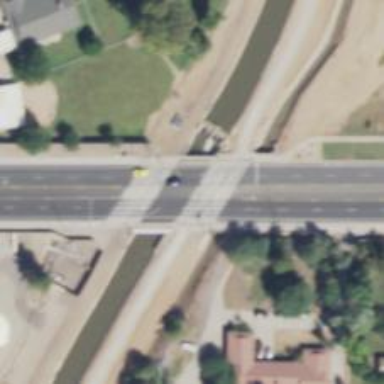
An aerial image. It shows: Secondary road with asphalt surface passing over bridge.